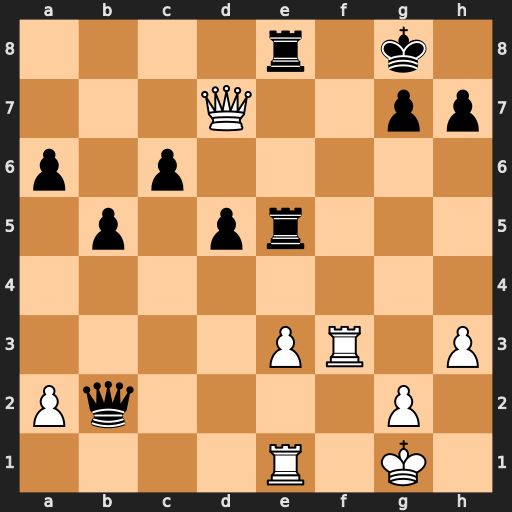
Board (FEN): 4r1k1/3Q2pp/p1p5/1p1pr3/8/4PR1P/Pq4P1/4R1K1
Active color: w
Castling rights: -
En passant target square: -
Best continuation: Qf7+ Kh8 Qf8+ Rxf8 Rxf8#